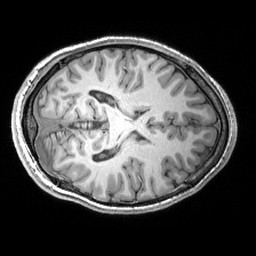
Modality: T1w
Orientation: axial
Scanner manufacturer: siemens
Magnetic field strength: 3 T
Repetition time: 2.53 s
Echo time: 0.00299 s